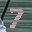
Label: 7